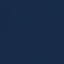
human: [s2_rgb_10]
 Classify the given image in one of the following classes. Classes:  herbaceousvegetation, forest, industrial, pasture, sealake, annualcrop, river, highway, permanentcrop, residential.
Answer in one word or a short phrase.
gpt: SeaLake